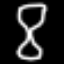
Label: hourglass